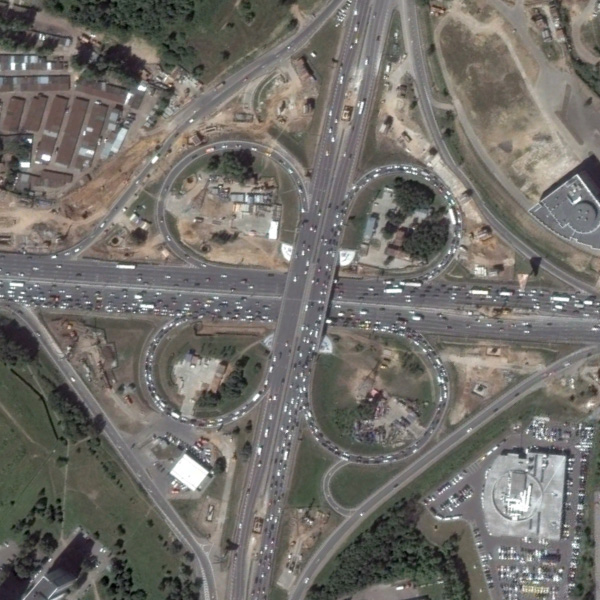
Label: Viaduct